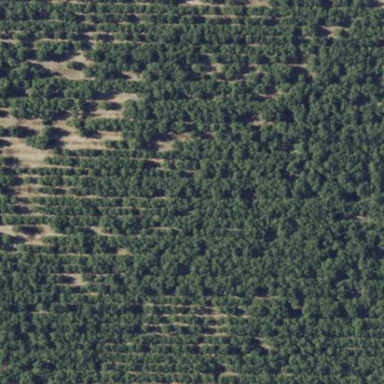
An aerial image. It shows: Almond orchard with rows of almond trees.